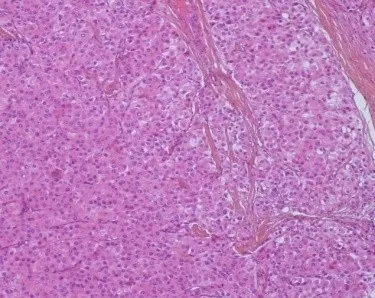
Histologic sections (HESx 100) of peritoneal biopsy showed polyhedral tumor cells with abundant eosinophilic cytoplasm, with a sinusoidal arrangement of vascular channels resembling liver without bile.
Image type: pathology (h&e)